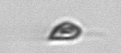
Label: Cryptophyta